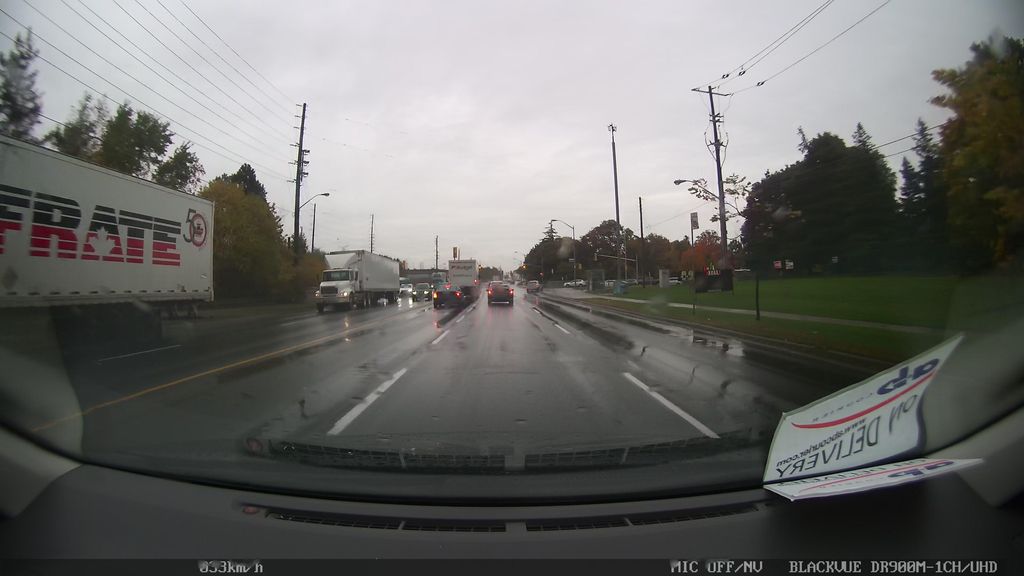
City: toronto